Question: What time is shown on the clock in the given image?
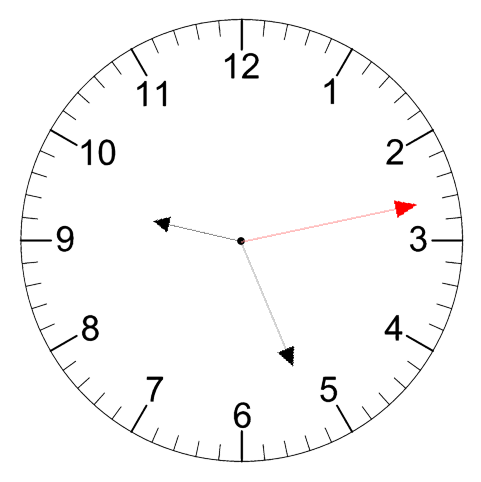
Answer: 09:26:13